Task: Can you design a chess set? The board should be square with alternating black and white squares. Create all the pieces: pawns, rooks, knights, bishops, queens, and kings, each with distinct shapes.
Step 1754:
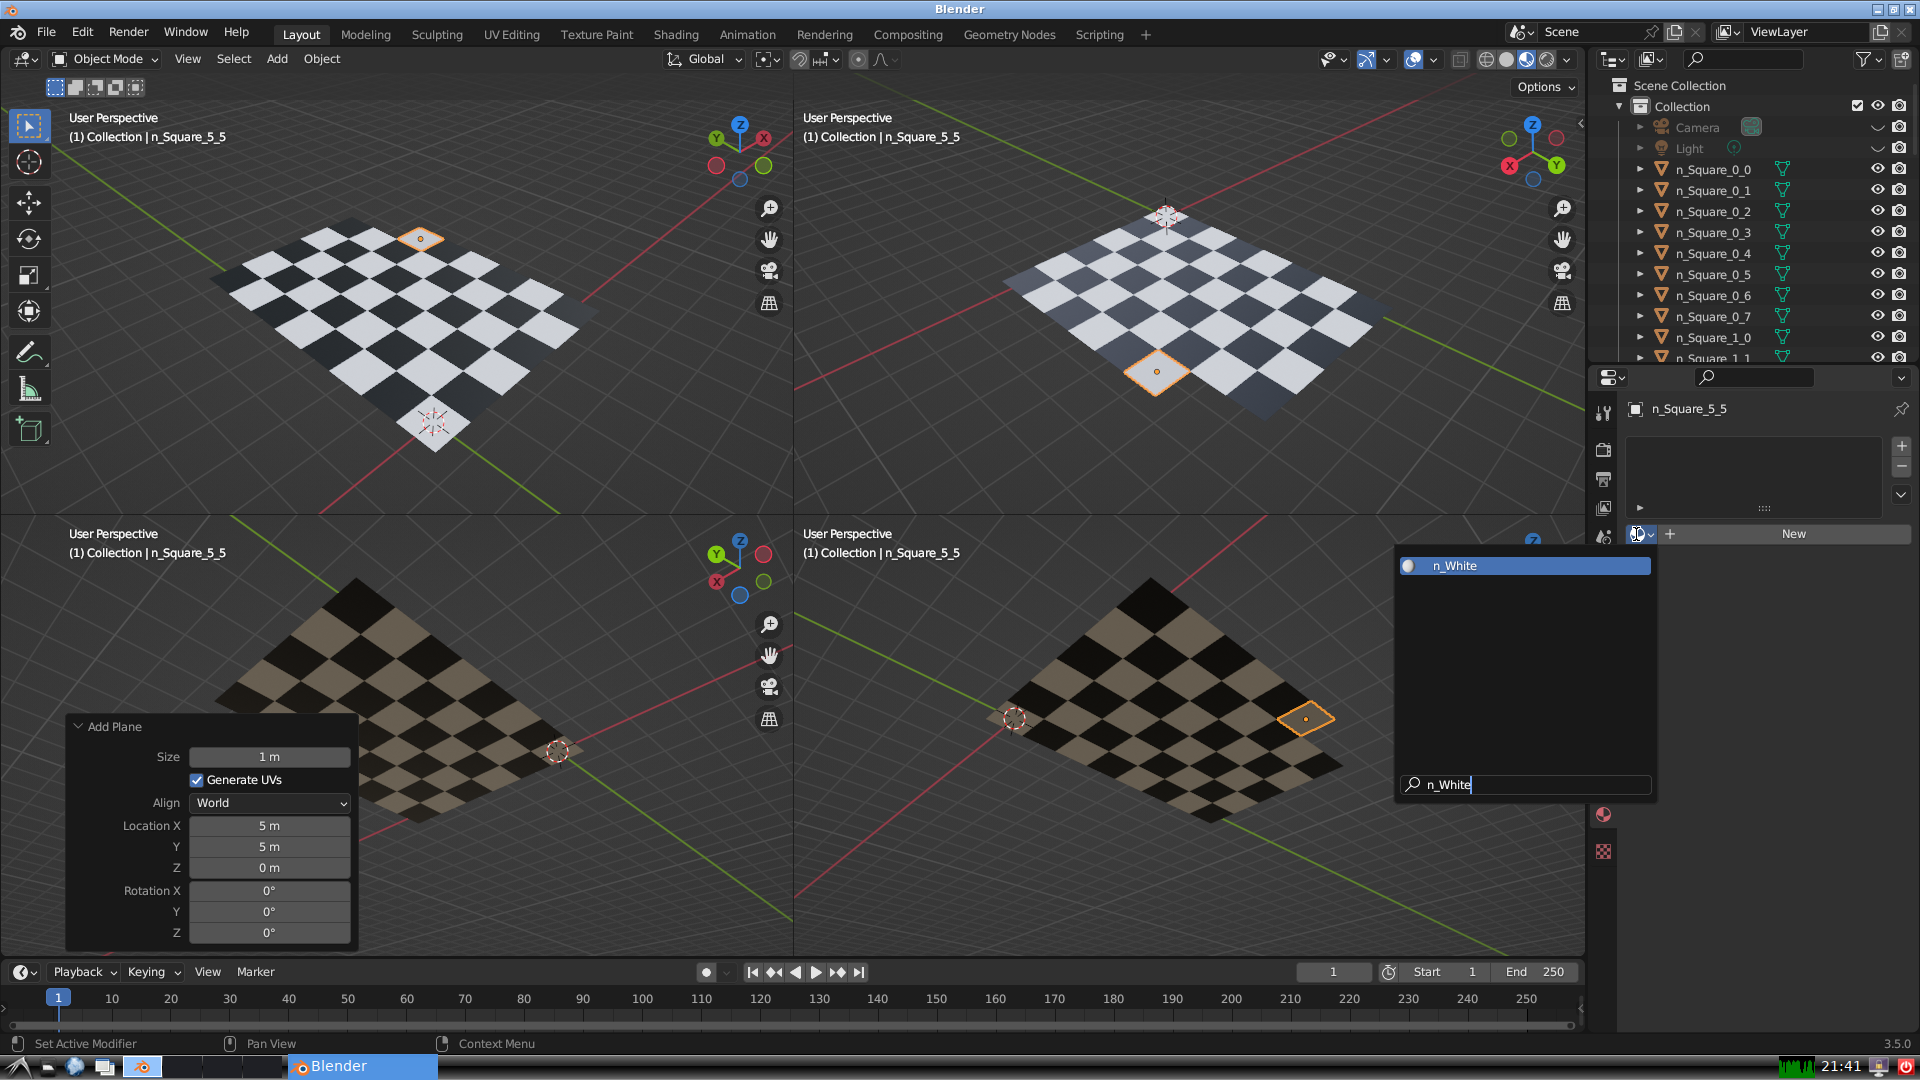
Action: {"key_press": ['Return']}